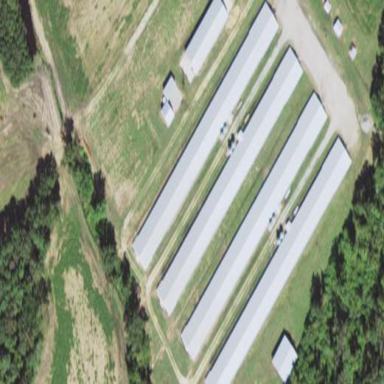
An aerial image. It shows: Farm auxiliary building.